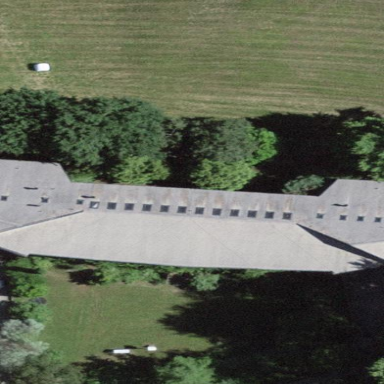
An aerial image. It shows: School building.